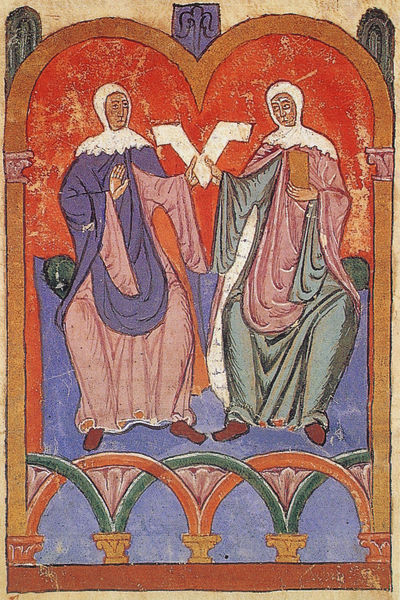
Titel: Tumbo A
Institution: Santiago de Compostela, Archivo de la Catedral
Schlagwörter: blau, hand, kampf, mann, umhang, weiß, grün, menschen, sitzen, frau, männer, orange, stuhl, säulen, rot, kirche, paar, bogen, farben, farbe, thron, faltenwurf, bögen, buch, beten, vertrag, buchdruck, arabisch, mittelalter, rundbögen, messe, romanik, segen, segnung, mönch, mönche, heilige, urkunde, verkaufen, heilig, christen, ikone, araber, doppelbogen, stifter, handeln, buchmalerei, männeer, ikon, v, ottonen, mittelalater